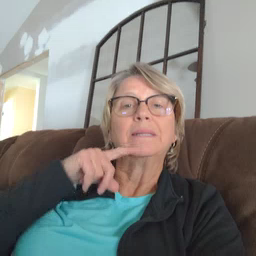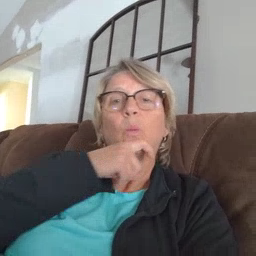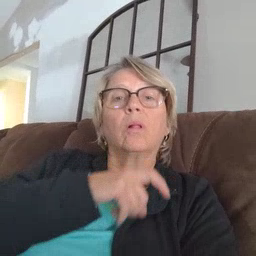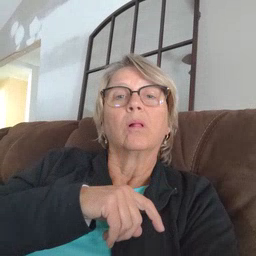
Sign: cereal